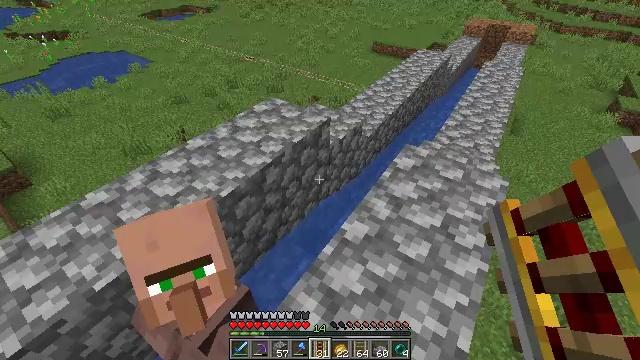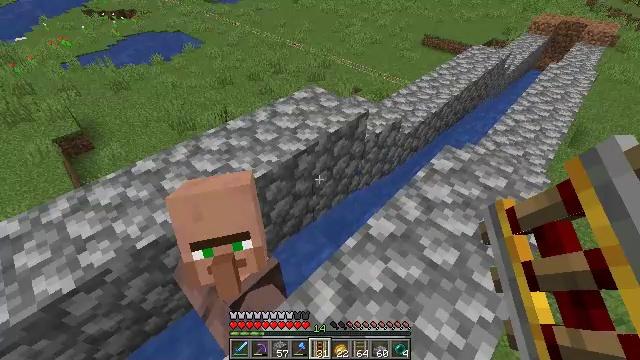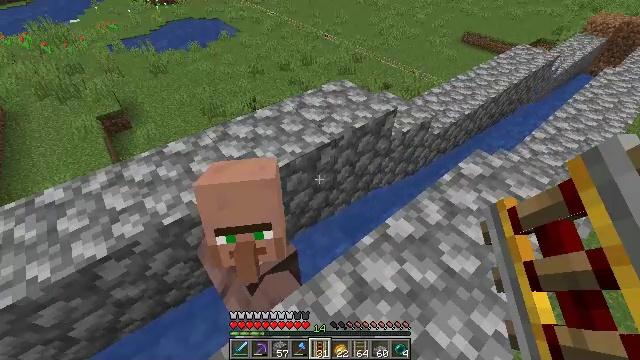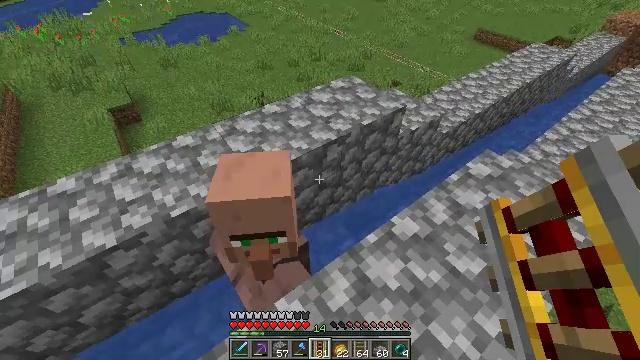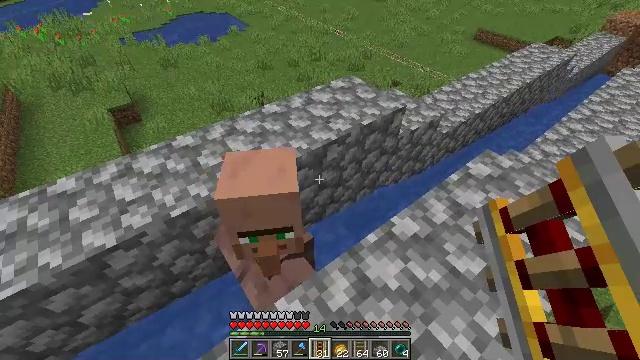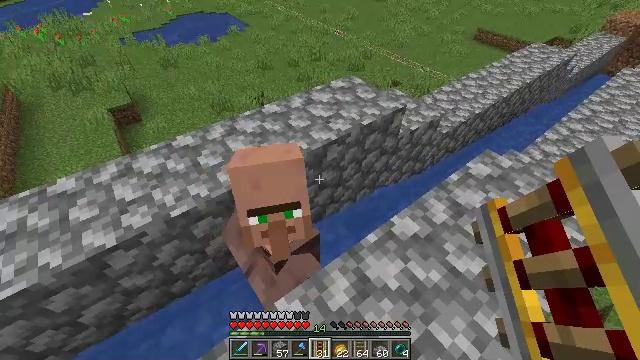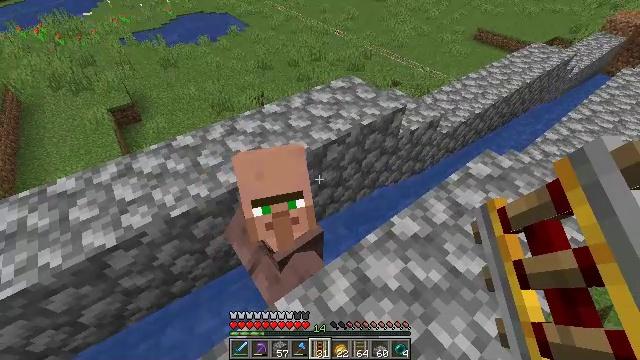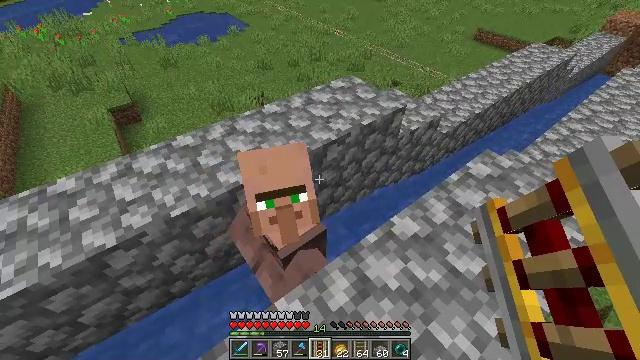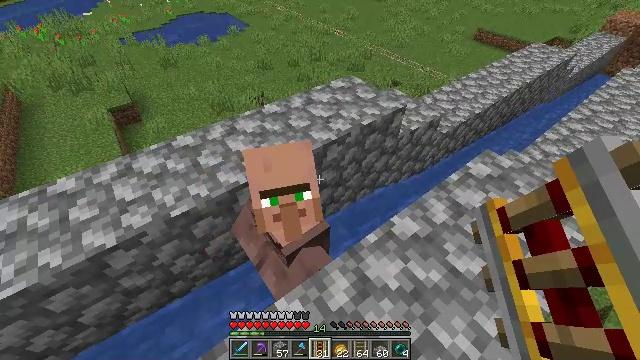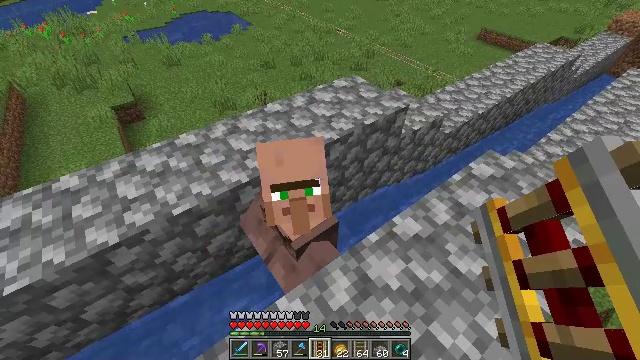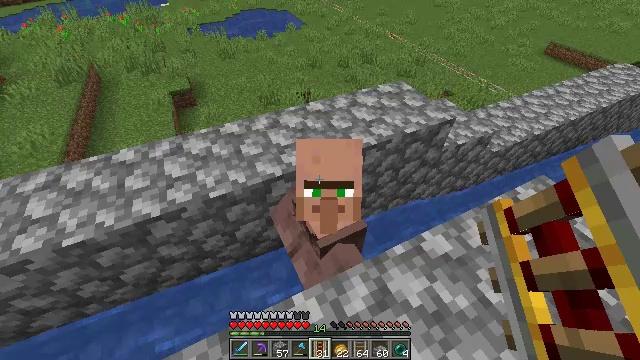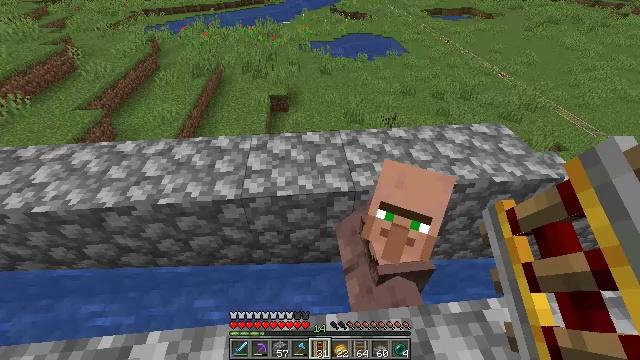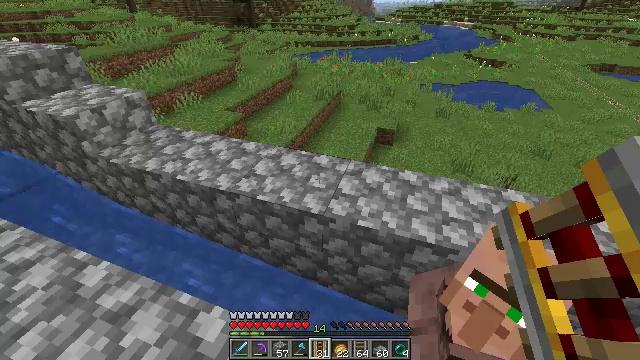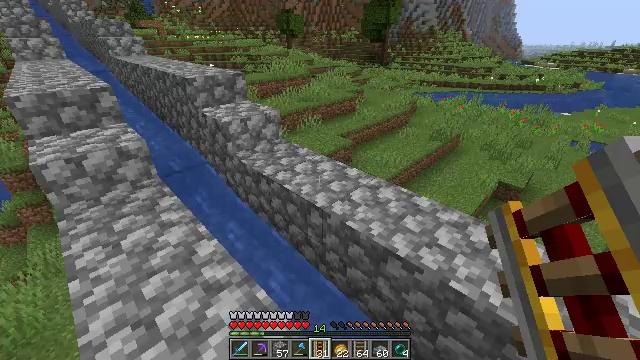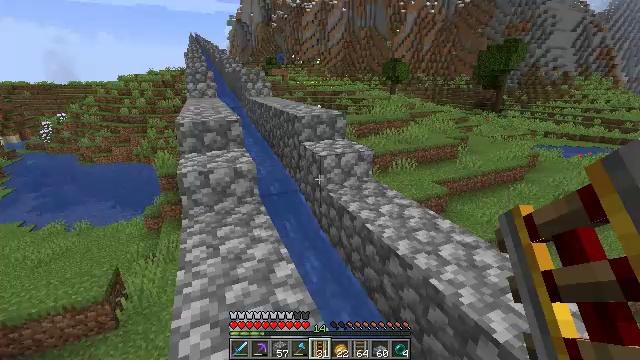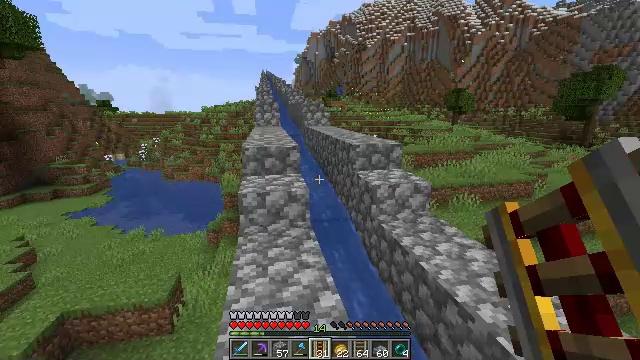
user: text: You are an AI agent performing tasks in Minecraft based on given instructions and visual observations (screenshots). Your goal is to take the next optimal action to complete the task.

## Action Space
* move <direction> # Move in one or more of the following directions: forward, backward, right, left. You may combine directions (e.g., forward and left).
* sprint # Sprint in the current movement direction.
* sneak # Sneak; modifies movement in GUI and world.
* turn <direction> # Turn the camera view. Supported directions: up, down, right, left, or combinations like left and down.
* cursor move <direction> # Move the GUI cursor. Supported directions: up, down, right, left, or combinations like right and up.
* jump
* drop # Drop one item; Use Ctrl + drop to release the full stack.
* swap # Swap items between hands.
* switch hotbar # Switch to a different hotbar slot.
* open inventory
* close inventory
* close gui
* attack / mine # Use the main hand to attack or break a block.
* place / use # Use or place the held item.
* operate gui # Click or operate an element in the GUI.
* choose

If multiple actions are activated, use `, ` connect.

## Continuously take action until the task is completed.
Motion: motion action
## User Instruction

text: Break the dirt block.
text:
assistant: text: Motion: turn left and down
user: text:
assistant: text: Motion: turn left and down
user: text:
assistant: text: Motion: turn left
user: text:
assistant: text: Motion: no_op
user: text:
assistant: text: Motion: no_op
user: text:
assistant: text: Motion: no_op
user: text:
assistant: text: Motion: no_op
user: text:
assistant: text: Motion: no_op
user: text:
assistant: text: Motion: no_op
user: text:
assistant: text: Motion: turn left
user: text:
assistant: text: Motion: turn left and up
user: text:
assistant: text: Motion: turn left and up
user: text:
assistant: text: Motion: turn left and up
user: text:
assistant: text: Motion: turn left and up
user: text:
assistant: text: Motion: turn left and up
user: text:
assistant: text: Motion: turn left and up
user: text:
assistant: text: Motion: turn left and up
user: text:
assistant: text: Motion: turn left and up
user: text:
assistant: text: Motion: turn up
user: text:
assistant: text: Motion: no_op
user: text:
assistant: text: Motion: no_op
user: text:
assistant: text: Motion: no_op
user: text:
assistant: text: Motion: no_op
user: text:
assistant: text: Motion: no_op
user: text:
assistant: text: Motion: no_op
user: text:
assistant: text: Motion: no_op
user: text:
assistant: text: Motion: no_op
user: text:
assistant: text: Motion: no_op
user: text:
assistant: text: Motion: no_op
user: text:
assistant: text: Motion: turn right and down